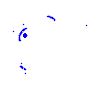
Particle: kaon